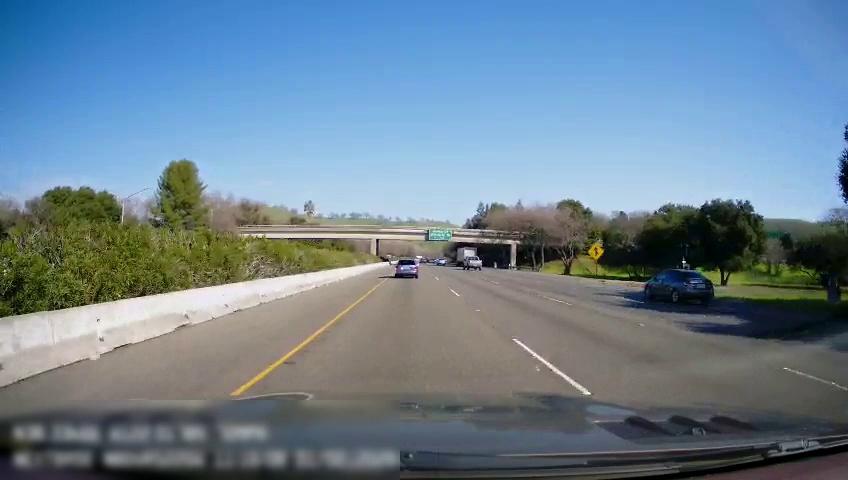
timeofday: Day
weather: Sunny
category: Drivable Space
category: Vehicles | Truck
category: Vehicles | Truck
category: Vehicles | Car
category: Vehicles | SUV
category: Lanes | Current Lane
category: Lanes | Current Lane
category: Lanes | Alternate Lane
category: Traffic | Signs
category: Traffic | Signs